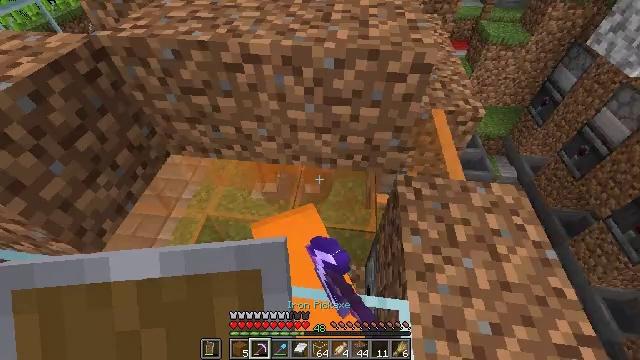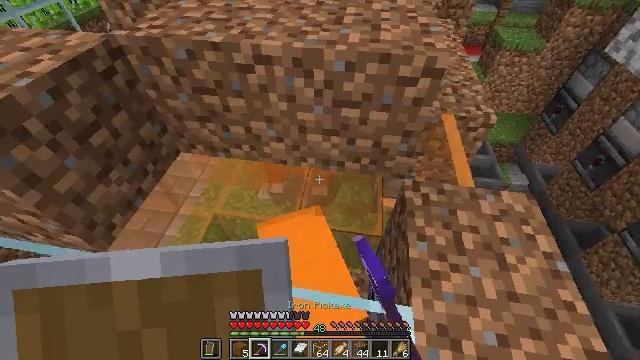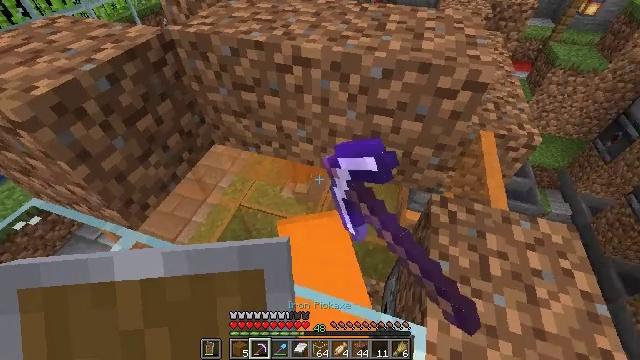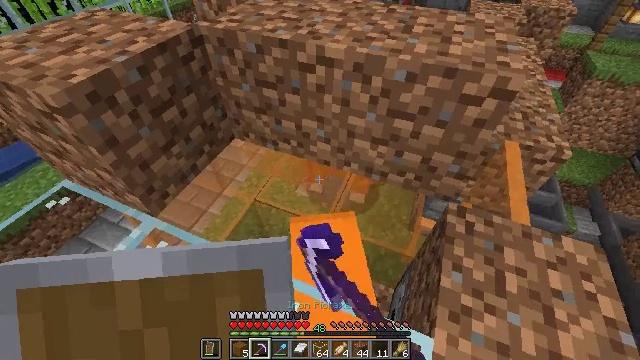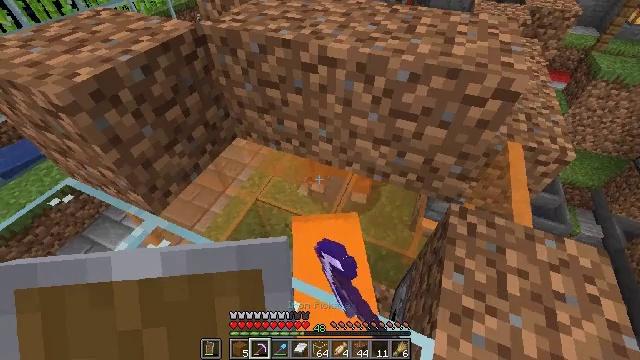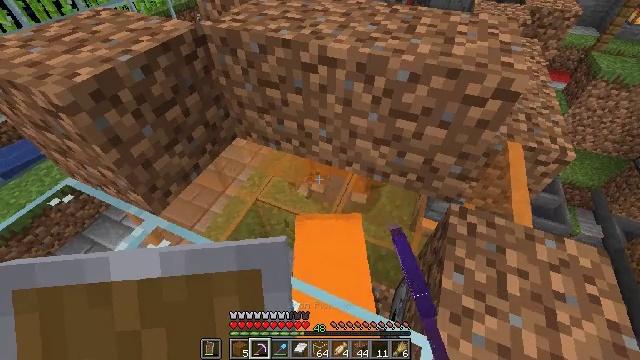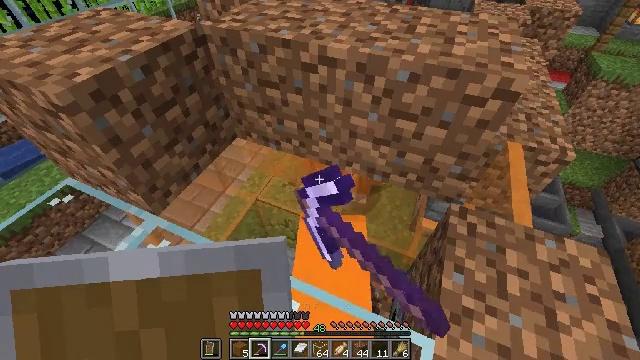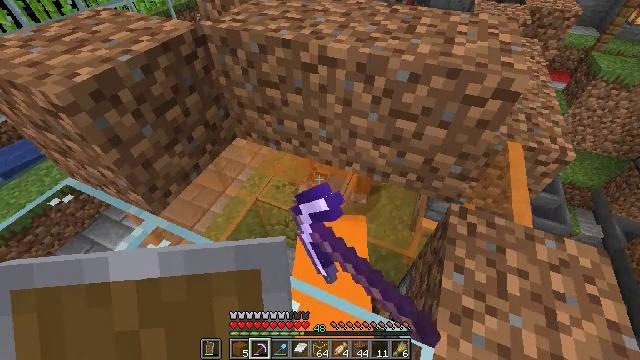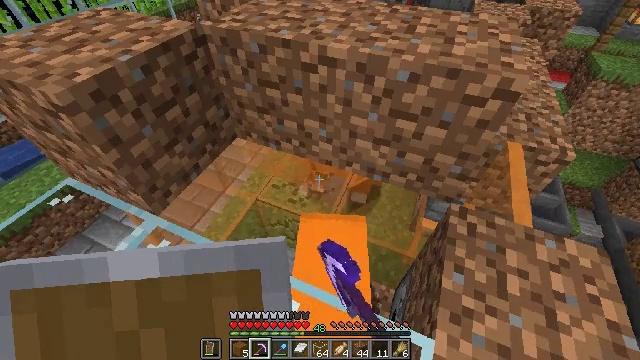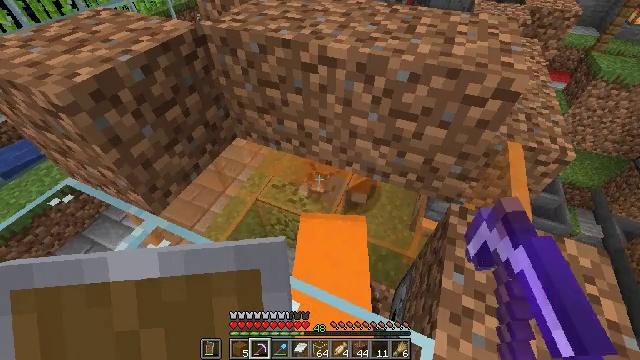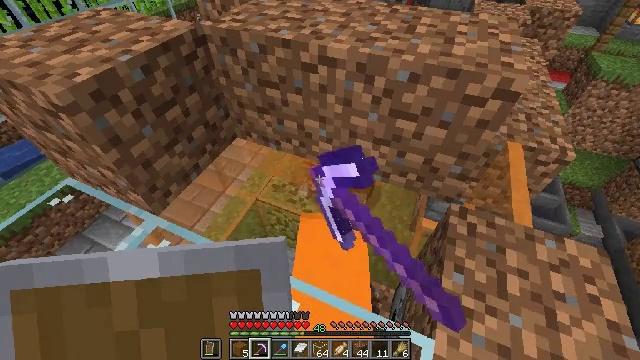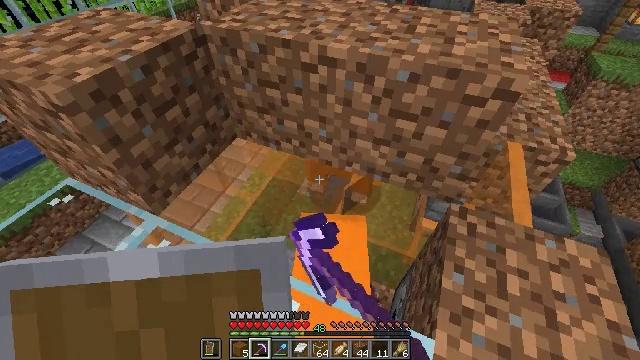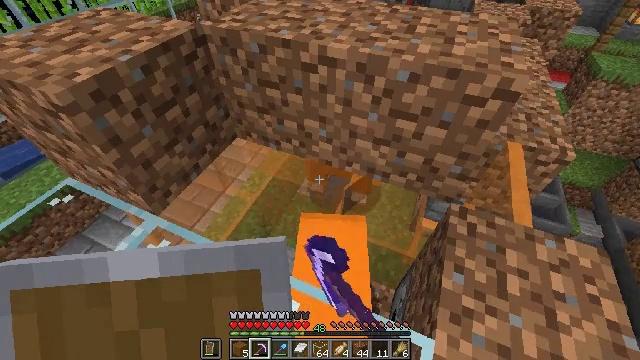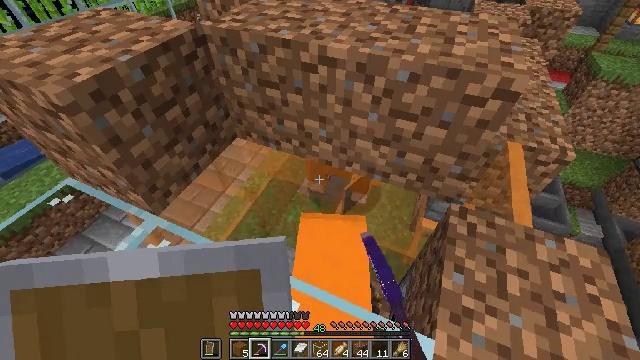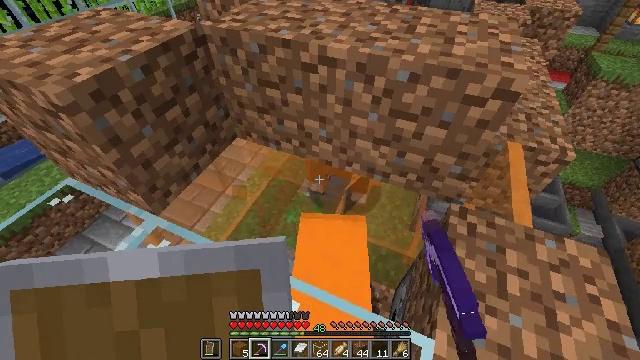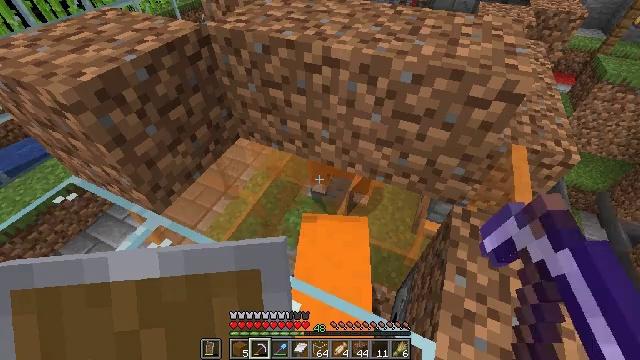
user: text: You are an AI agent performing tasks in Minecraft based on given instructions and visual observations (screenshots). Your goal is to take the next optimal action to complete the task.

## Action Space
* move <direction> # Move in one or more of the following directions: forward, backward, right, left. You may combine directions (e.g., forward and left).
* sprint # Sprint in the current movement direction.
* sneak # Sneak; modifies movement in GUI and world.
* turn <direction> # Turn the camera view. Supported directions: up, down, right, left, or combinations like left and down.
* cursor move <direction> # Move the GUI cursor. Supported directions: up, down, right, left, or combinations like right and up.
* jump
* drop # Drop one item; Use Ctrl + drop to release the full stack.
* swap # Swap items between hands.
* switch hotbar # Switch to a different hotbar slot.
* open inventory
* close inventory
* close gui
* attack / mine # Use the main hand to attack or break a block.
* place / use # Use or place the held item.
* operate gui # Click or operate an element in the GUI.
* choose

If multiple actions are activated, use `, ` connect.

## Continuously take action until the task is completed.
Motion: motion action
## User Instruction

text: Gather orange stained glass by attacking it.
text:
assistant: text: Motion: turn left, attack / mine
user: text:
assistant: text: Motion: turn left, attack / mine
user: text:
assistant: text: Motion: turn left, attack / mine
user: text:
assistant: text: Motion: attack / mine
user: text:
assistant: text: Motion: attack / mine
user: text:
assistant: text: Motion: attack / mine
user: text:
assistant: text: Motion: attack / mine
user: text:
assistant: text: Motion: attack / mine
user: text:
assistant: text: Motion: attack / mine
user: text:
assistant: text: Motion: attack / mine
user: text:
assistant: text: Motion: attack / mine
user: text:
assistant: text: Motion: attack / mine
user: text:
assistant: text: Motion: attack / mine
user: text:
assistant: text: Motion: attack / mine
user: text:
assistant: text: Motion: no_op
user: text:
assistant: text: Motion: no_op